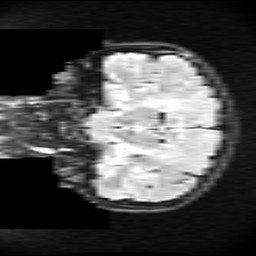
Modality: FLAIR
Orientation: coronal
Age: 23
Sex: female
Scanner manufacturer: ge
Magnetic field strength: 3 T
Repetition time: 11 s
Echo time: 0.1497 s